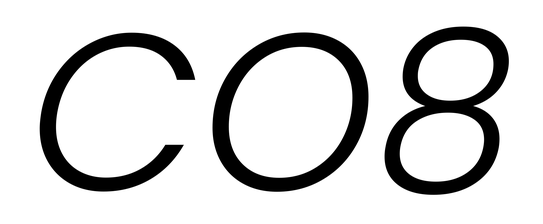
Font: Poppins-LightItalic